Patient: sex F, age 59
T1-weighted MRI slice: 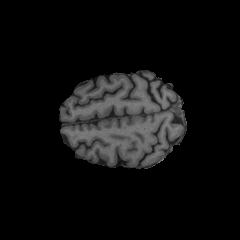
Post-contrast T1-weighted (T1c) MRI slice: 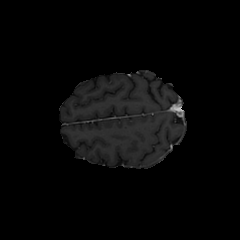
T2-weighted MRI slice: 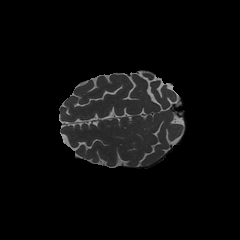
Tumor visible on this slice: no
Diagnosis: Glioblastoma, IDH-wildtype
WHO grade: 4